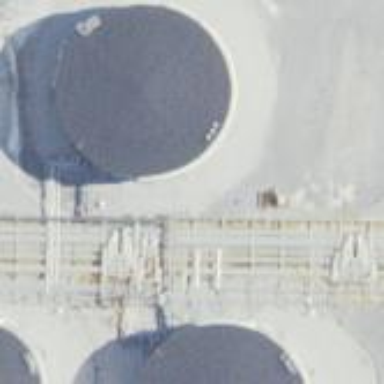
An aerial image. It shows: Storage tank that is man-made.